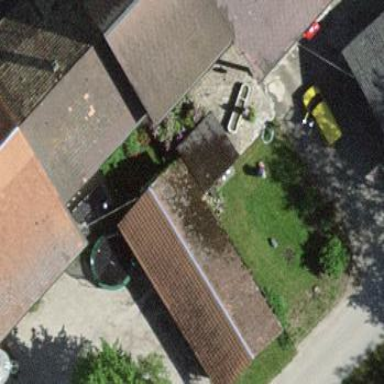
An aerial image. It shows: Barn.